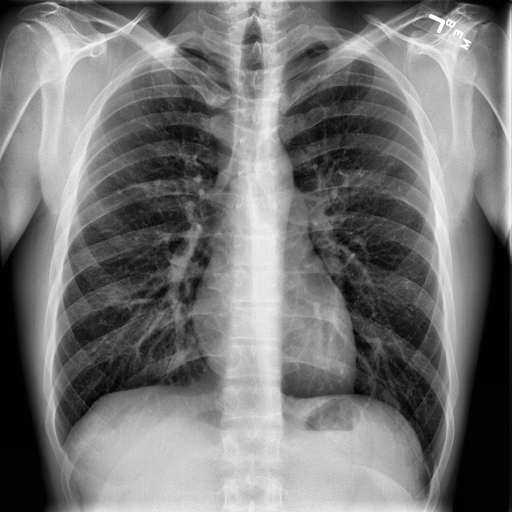
Finding: NORMAL